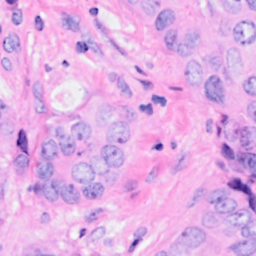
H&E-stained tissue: Breast